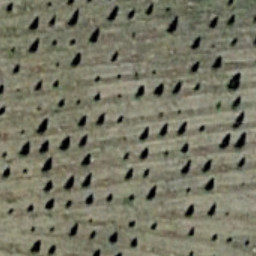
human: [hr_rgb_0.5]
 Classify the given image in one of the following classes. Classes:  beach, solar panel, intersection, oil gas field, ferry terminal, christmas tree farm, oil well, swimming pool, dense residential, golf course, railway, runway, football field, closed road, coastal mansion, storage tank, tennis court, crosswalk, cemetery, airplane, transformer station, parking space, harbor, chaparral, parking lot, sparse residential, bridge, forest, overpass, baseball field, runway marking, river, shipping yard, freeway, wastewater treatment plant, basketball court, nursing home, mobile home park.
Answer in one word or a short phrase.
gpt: christmas tree farm